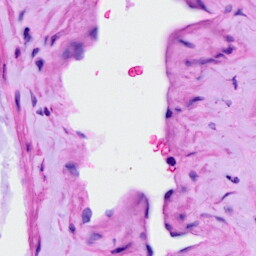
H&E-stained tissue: Ovarian